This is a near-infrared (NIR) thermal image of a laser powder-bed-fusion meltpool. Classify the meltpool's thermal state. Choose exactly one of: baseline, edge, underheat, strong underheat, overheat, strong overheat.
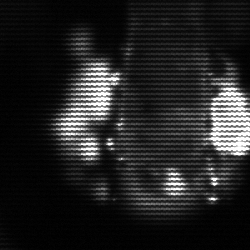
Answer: strong underheat